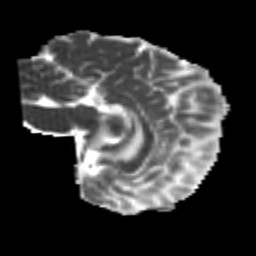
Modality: MD
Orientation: sagittal
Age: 25
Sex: female
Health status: healthy
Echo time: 0.074 s